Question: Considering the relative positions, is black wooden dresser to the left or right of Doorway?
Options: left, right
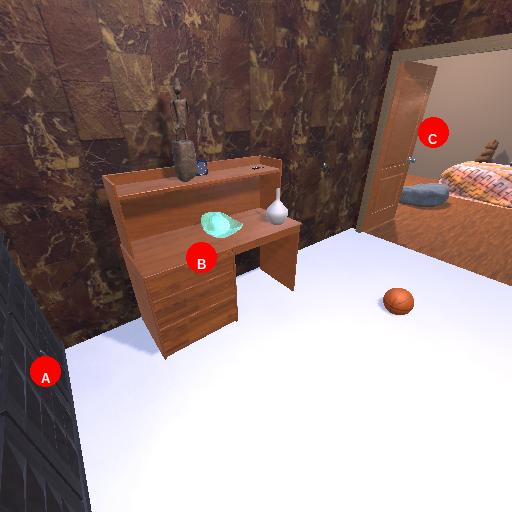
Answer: left